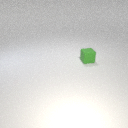
small green rubber cube